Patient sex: F
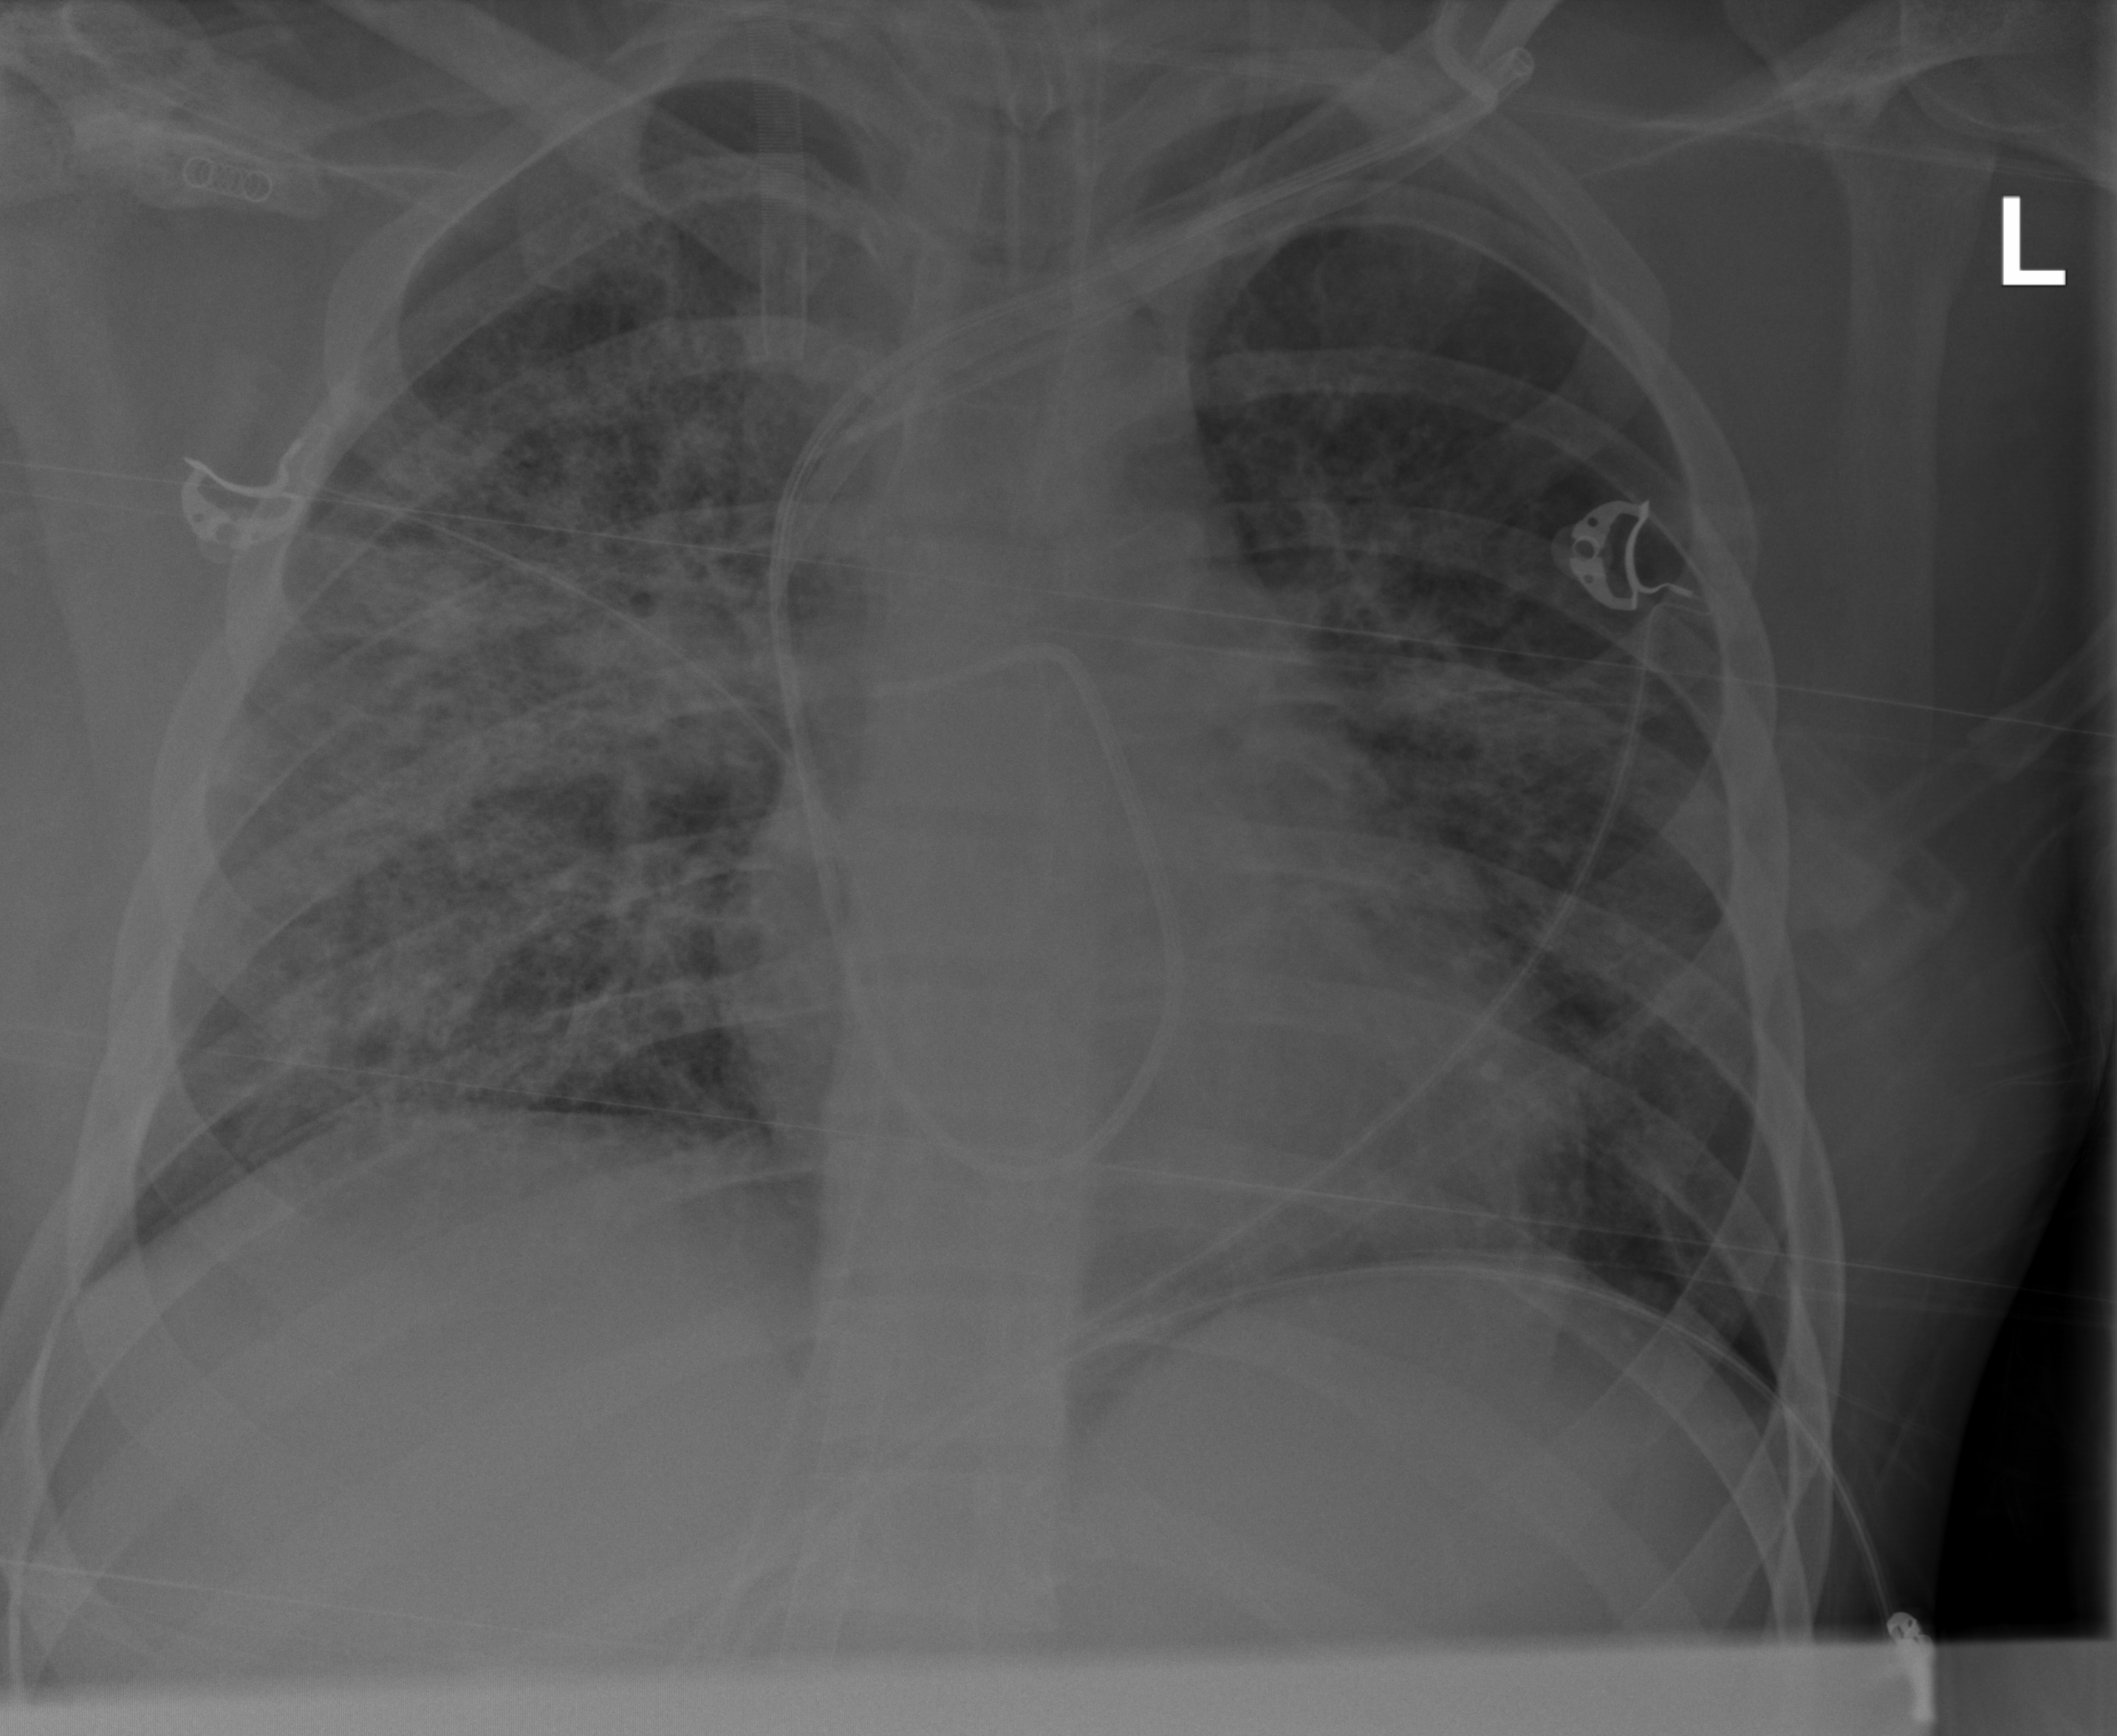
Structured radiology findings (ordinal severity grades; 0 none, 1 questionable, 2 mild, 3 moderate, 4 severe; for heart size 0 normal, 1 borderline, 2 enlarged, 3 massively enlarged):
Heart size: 0
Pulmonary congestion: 2
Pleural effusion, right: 0
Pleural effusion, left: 0
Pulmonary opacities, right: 4
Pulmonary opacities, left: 3
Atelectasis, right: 2
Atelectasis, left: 2